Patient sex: M
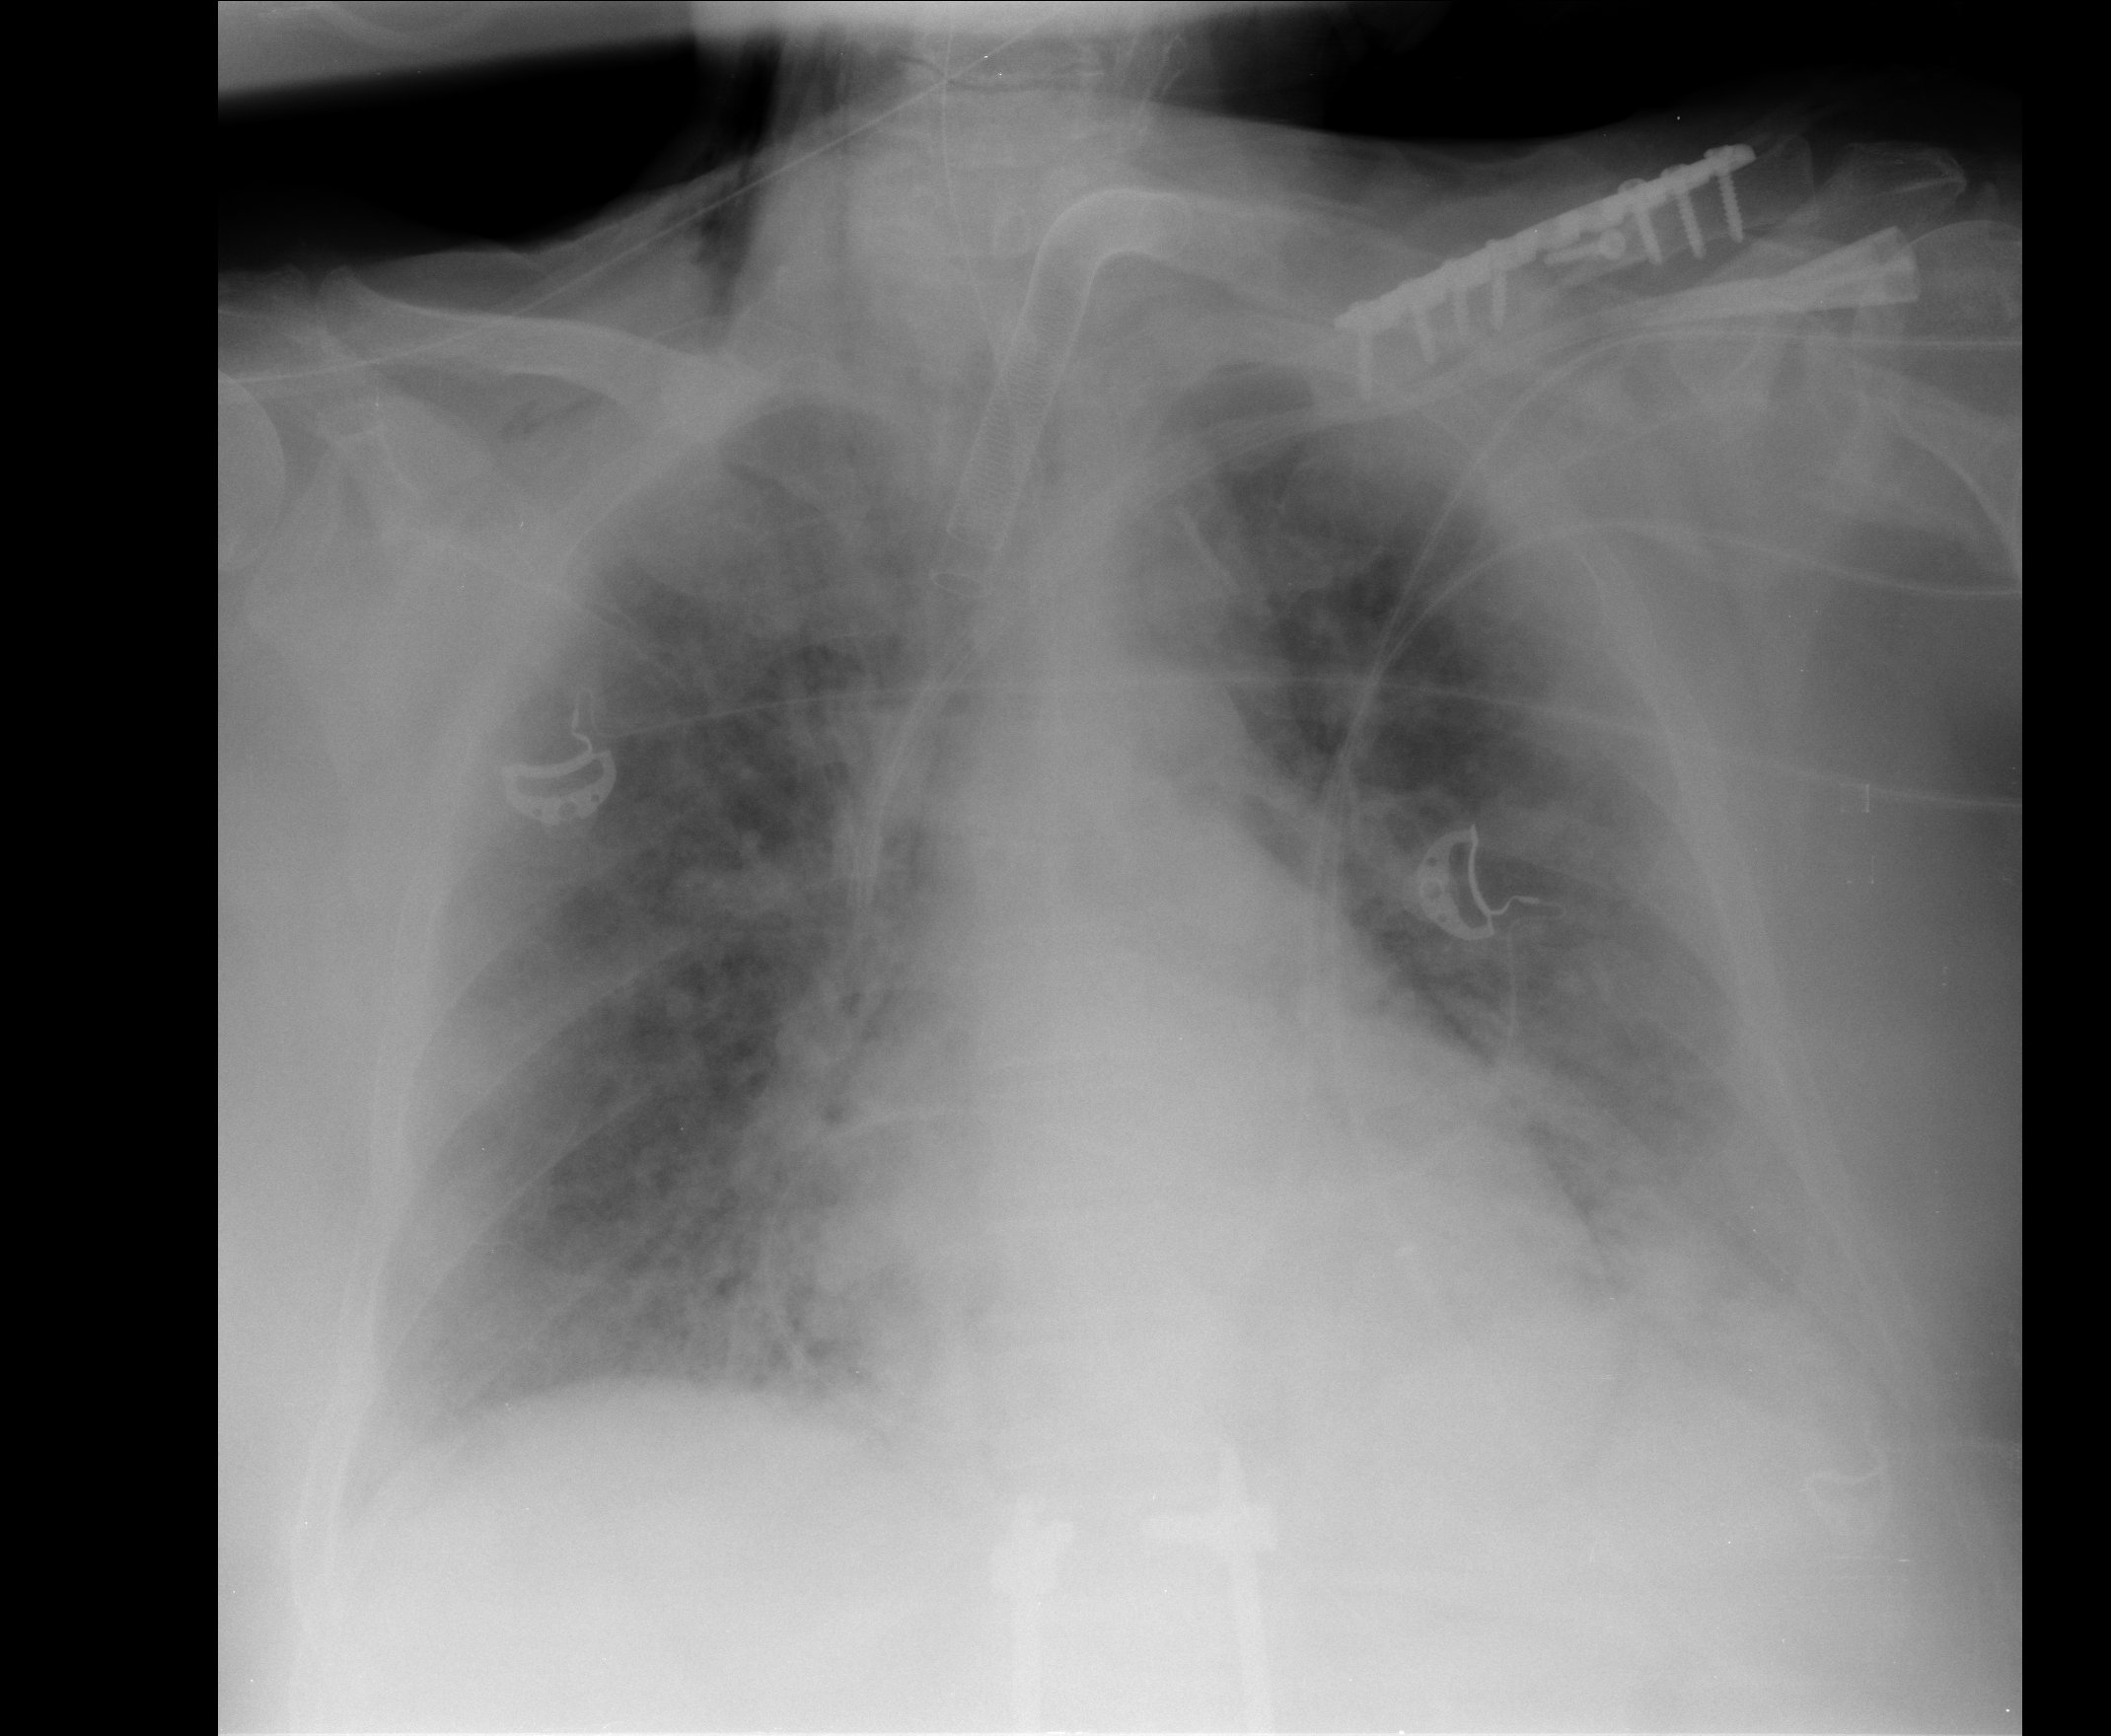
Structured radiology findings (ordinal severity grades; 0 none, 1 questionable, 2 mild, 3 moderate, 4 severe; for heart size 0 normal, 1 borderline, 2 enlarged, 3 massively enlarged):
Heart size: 1
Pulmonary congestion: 3
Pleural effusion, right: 0
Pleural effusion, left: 2
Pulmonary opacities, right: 3
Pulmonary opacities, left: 2
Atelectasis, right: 3
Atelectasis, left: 3